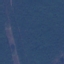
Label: Forest